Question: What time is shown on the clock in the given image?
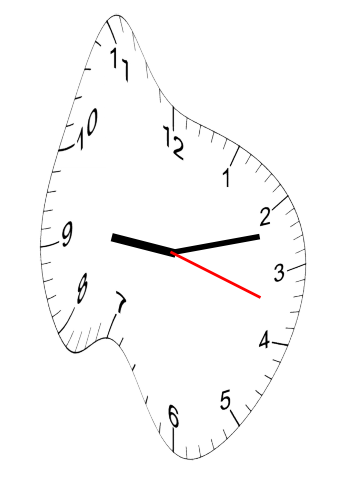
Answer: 09:12:18